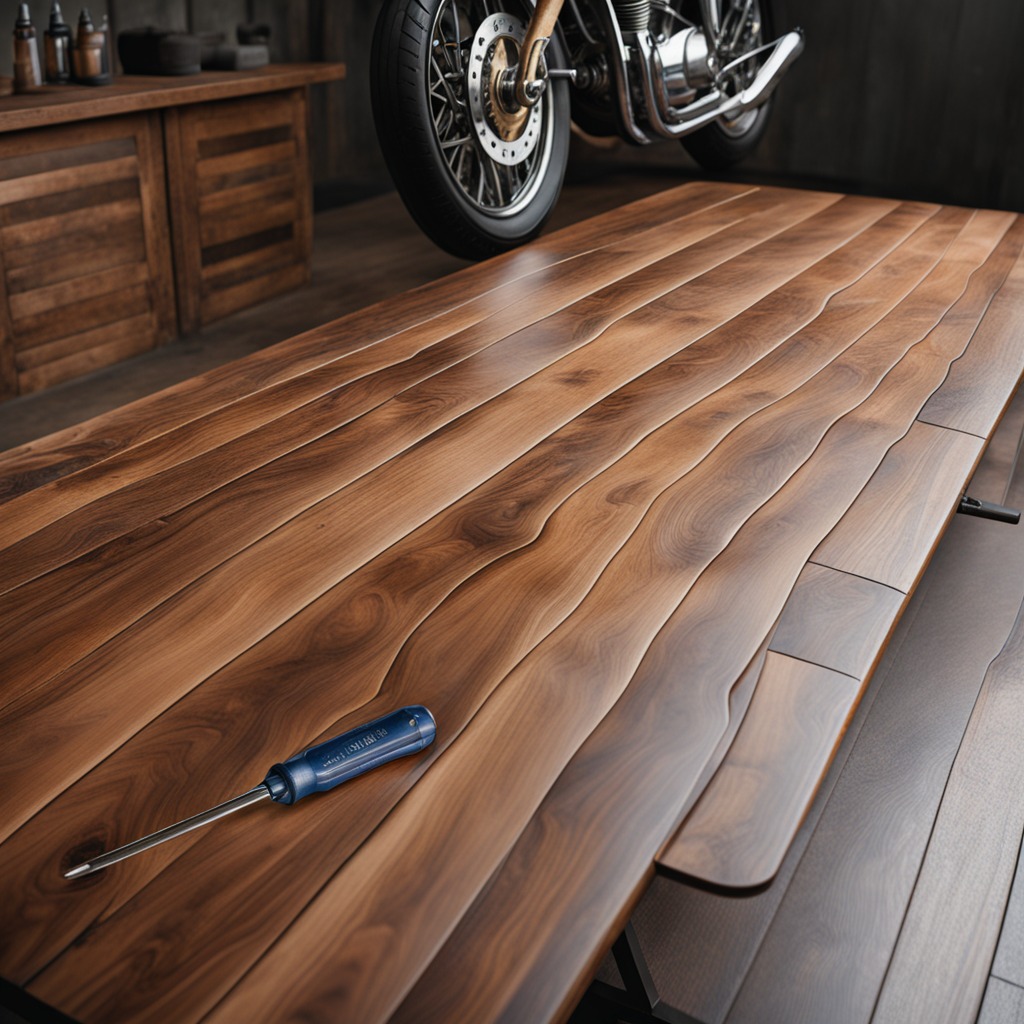
A screwdriver is lying on an oil-spilled wooden table in a vintage motorcycle garage.